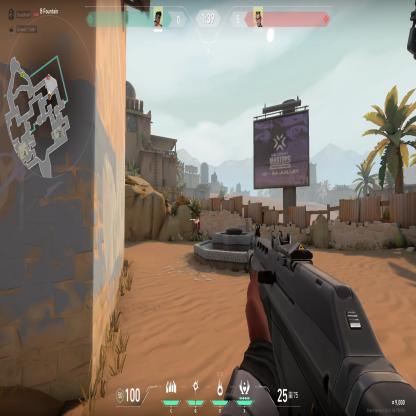
Label: enemy